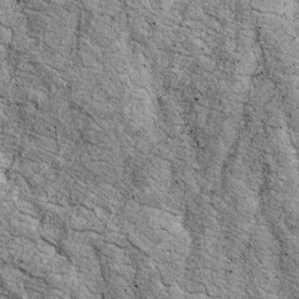
Label: non_frost